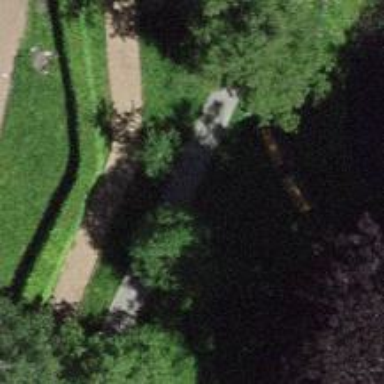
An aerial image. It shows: Path made of paving stones.